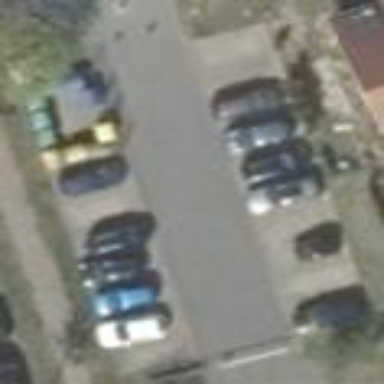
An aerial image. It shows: Parking area.